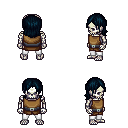
a pixel art fantasy rpg character, male body template, skeleton, leather chest armor, white pants, raven long bangs hairstyle, four views (front, back, left, right), 2x2 character sprite sheet, small pixel art, hard edges, no anti-aliasing